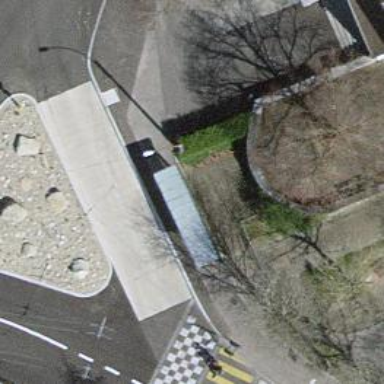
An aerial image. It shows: Bicycle parking area with wall loops for securing bikes.